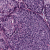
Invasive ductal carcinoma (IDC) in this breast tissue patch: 0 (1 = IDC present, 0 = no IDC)